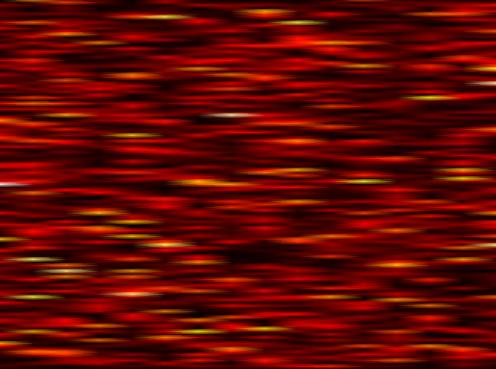
Label: WOLA